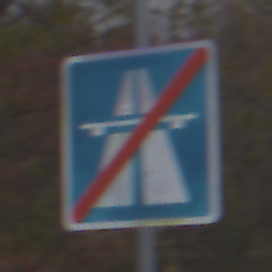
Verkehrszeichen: EndeAutbahn
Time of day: MorningAfternoon
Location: Outdoor (Nature)
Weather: Overcast
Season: NotSpecified
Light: Natural